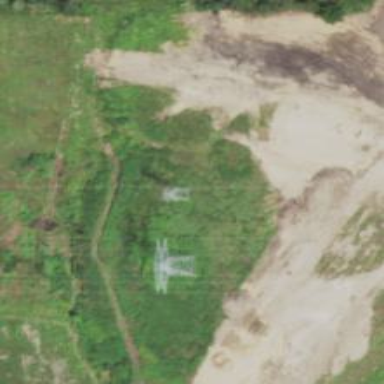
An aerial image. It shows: Lattice structure tower used for power distribution.